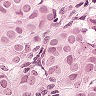
Metastatic tissue present: yes